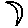
Label: moon